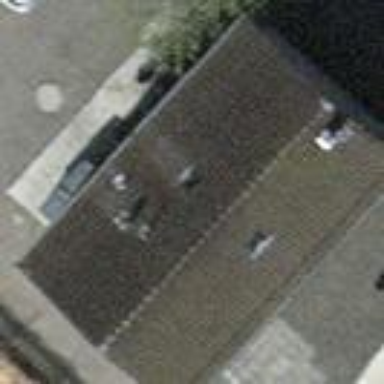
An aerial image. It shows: Residential building.